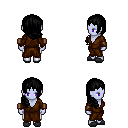
a pixel art fantasy rpg character, female body template, dark elf, purple skin, brown robe, white pants, black right-swept hairstyle, leather bracers, gray slippers, four views (front, back, left, right), 2x2 character sprite sheet, small pixel art, hard edges, no anti-aliasing